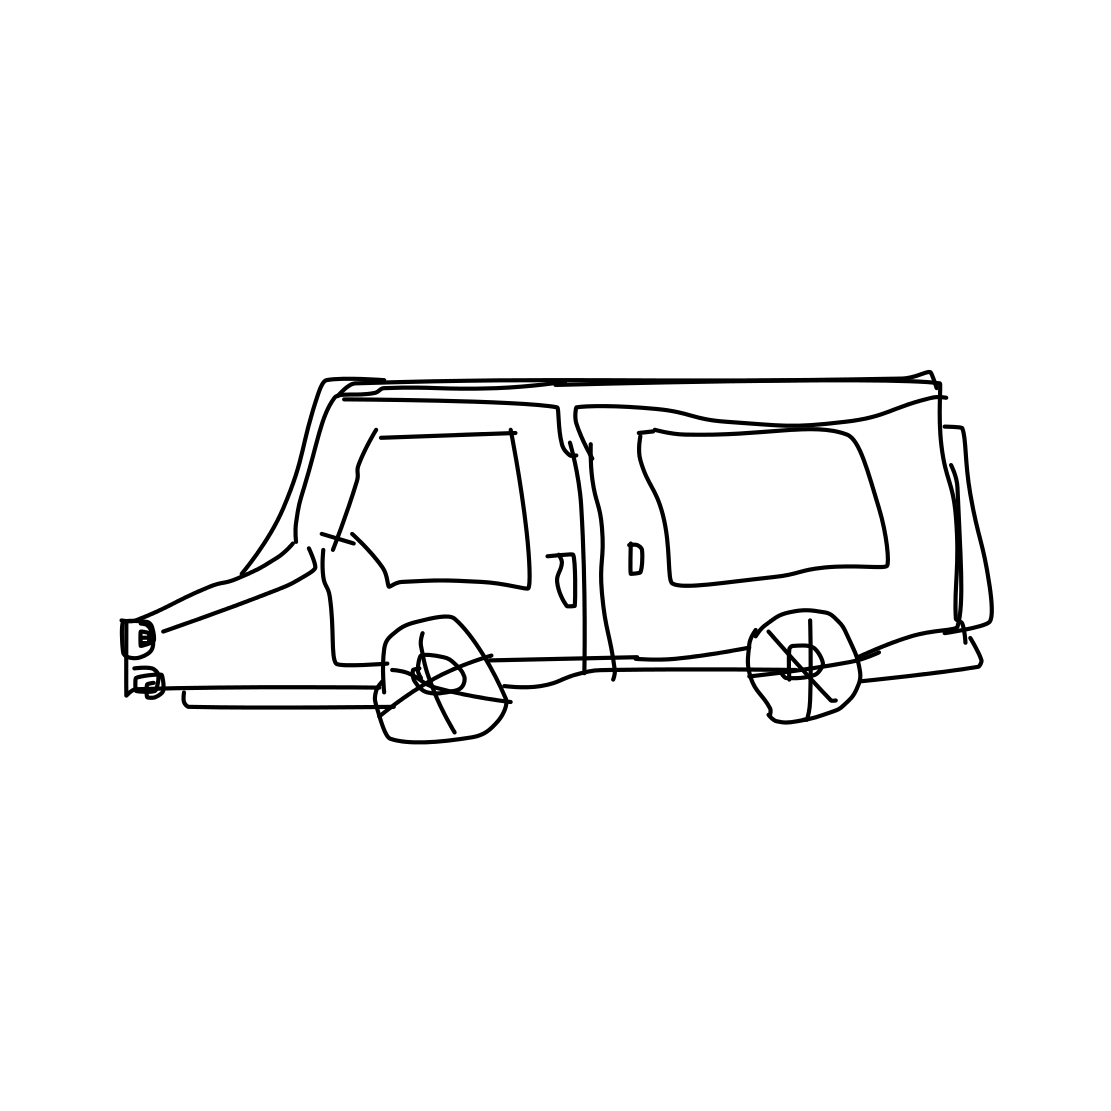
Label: suv